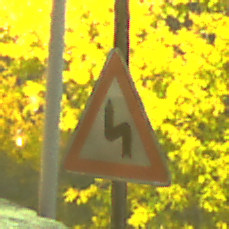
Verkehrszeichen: DoppelkurveZunaechstLinks
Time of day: Night
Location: Outdoor (Urban)
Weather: PartlyCloudy
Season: NotSpecified
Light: Artificial